Question: I'd like to be able to draw the cross section of a lens element. They're generally made up of 1 or 2 circular surfaces (front and back face) and an arbitrarily-shaped rim. For my purposes, I'd just want to draw one or two lines to connect the front and back face.
Here's an example of what I'm talking about:

Each element in this picture is made up of two [probably] circular arcs with between two and six straight lines to connect them. (I'm not worried about drawing aspheric lens elements quite yet).
My initial idea is to draw arcs with the proper arc length, then draw the lines to connect them. My worry with that approach is that the arcs and lines may not match up and there could be either overlap or a gap due to precision errors.
Is there a better way to approach this problem? Can I draw polygons that include both straight and curved edges?
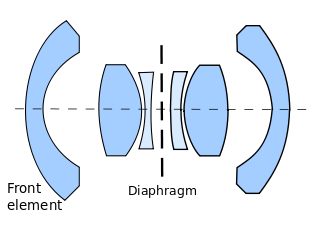
Answer: After a bunch of drawing pictures of circles, doing some math, and sleeping on it, I came up with the following solution:
'''
//draw the top and bottom edges of the lens
ctx.beginPath();
ctx.moveTo(lens.x - (lens.thickness / 2), lens.y - lens.radius);
ctx.lineTo(lens.x + (lens.thickness / 2), lens.y - lens.radius);
ctx.moveTo(lens.x - (lens.thickness / 2), lens.y + lens.radius);
ctx.lineTo(lens.x + (lens.thickness / 2), lens.y + lens.radius);
ctx.stroke();
ctx.beginPath();
//draw the left face of the lens
var lensToCircleRatio = lens.radius / lens.leftRadius;
var xOffset = lens.leftRadius * Math.cos(Math.asin(lensToCircleRatio)) - (lens.thickness / 2); //change the - to a + for a right-side concave face
var arcStart = Math.PI - Math.asin(lensToCircleRatio);
var arcEnd = Math.PI + Math.asin(lensToCircleRatio);
ctx.arc(lens.x + xOffset, lens.y, lens.leftRadius, arcStart, arcEnd);
ctx.stroke();
ctx.beginPath();
//draw the right face of the lens
lensToCircleRatio = lens.radius / lens.rightRadius;
xOffset = lens.rightRadius * Math.cos(Math.asin(lensToCircleRatio)) - (lens.thickness / 2); //change the - to a + for a left-side concave face
arcStart = -1 * Math.asin(lensToCircleRatio);
arcEnd = Math.asin(lensToCircleRatio);
ctx.arc(lens.x - xOffset, lens.y, lens.rightRadius, arcStart, arcEnd);
ctx.stroke();
'''
Here's an image that's really similar to what this code accomplishes:

It figures out the arc length of each face based on their respective radii of curvature, then figures out where to put the center of these arcs. It then draws the arcs and the edges to connect them if need be. What my code adds to this model is extra lens thickness if both faces of the lens are convex. Luckily, the precision issues that I thought might show up from this approach haven't shown up, even after a number of different sizes and lens configurations.
Here's an early test (drawn with slightly updated code):